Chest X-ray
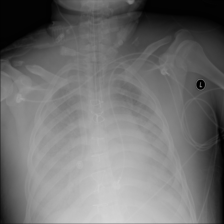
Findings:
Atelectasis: negative
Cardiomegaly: negative
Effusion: positive
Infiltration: positive
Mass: negative
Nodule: negative
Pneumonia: negative
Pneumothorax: negative
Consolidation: negative
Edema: negative
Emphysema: negative
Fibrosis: negative
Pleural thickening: negative
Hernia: negative